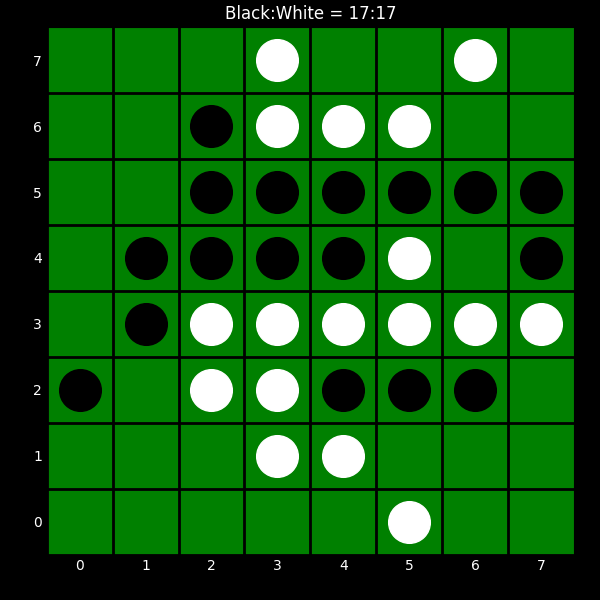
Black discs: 17
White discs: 17